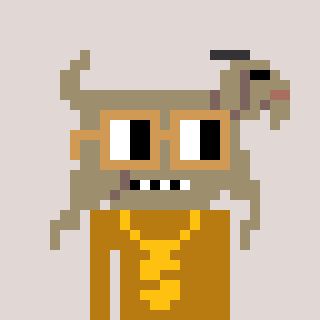
a pixel art character with square brown glasses, a goat-shaped head and a gold-colored body on a warm background